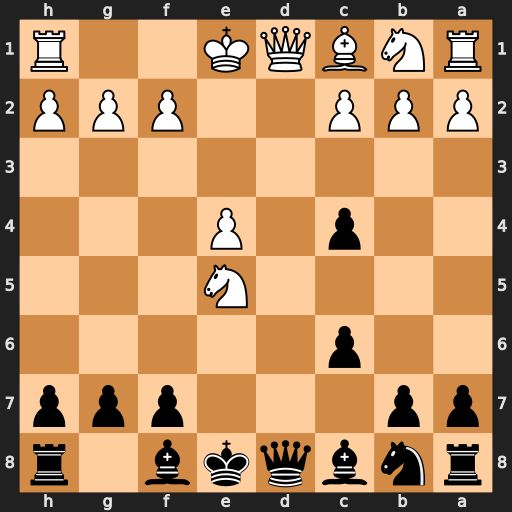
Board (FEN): rnbqkb1r/pp3ppp/2p5/4N3/2p1P3/8/PPP2PPP/RNBQK2R
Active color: b
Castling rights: KQkq
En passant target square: -
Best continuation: Qa5+ Nc3 Qxe5